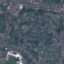
Label: Residential